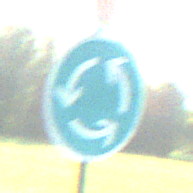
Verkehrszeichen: Kreisverkehr
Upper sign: VorfahrtGewaehren
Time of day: MorningAfternoon
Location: Outdoor (Nature)
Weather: PartlyCloudy
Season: NotSpecified
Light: Natural